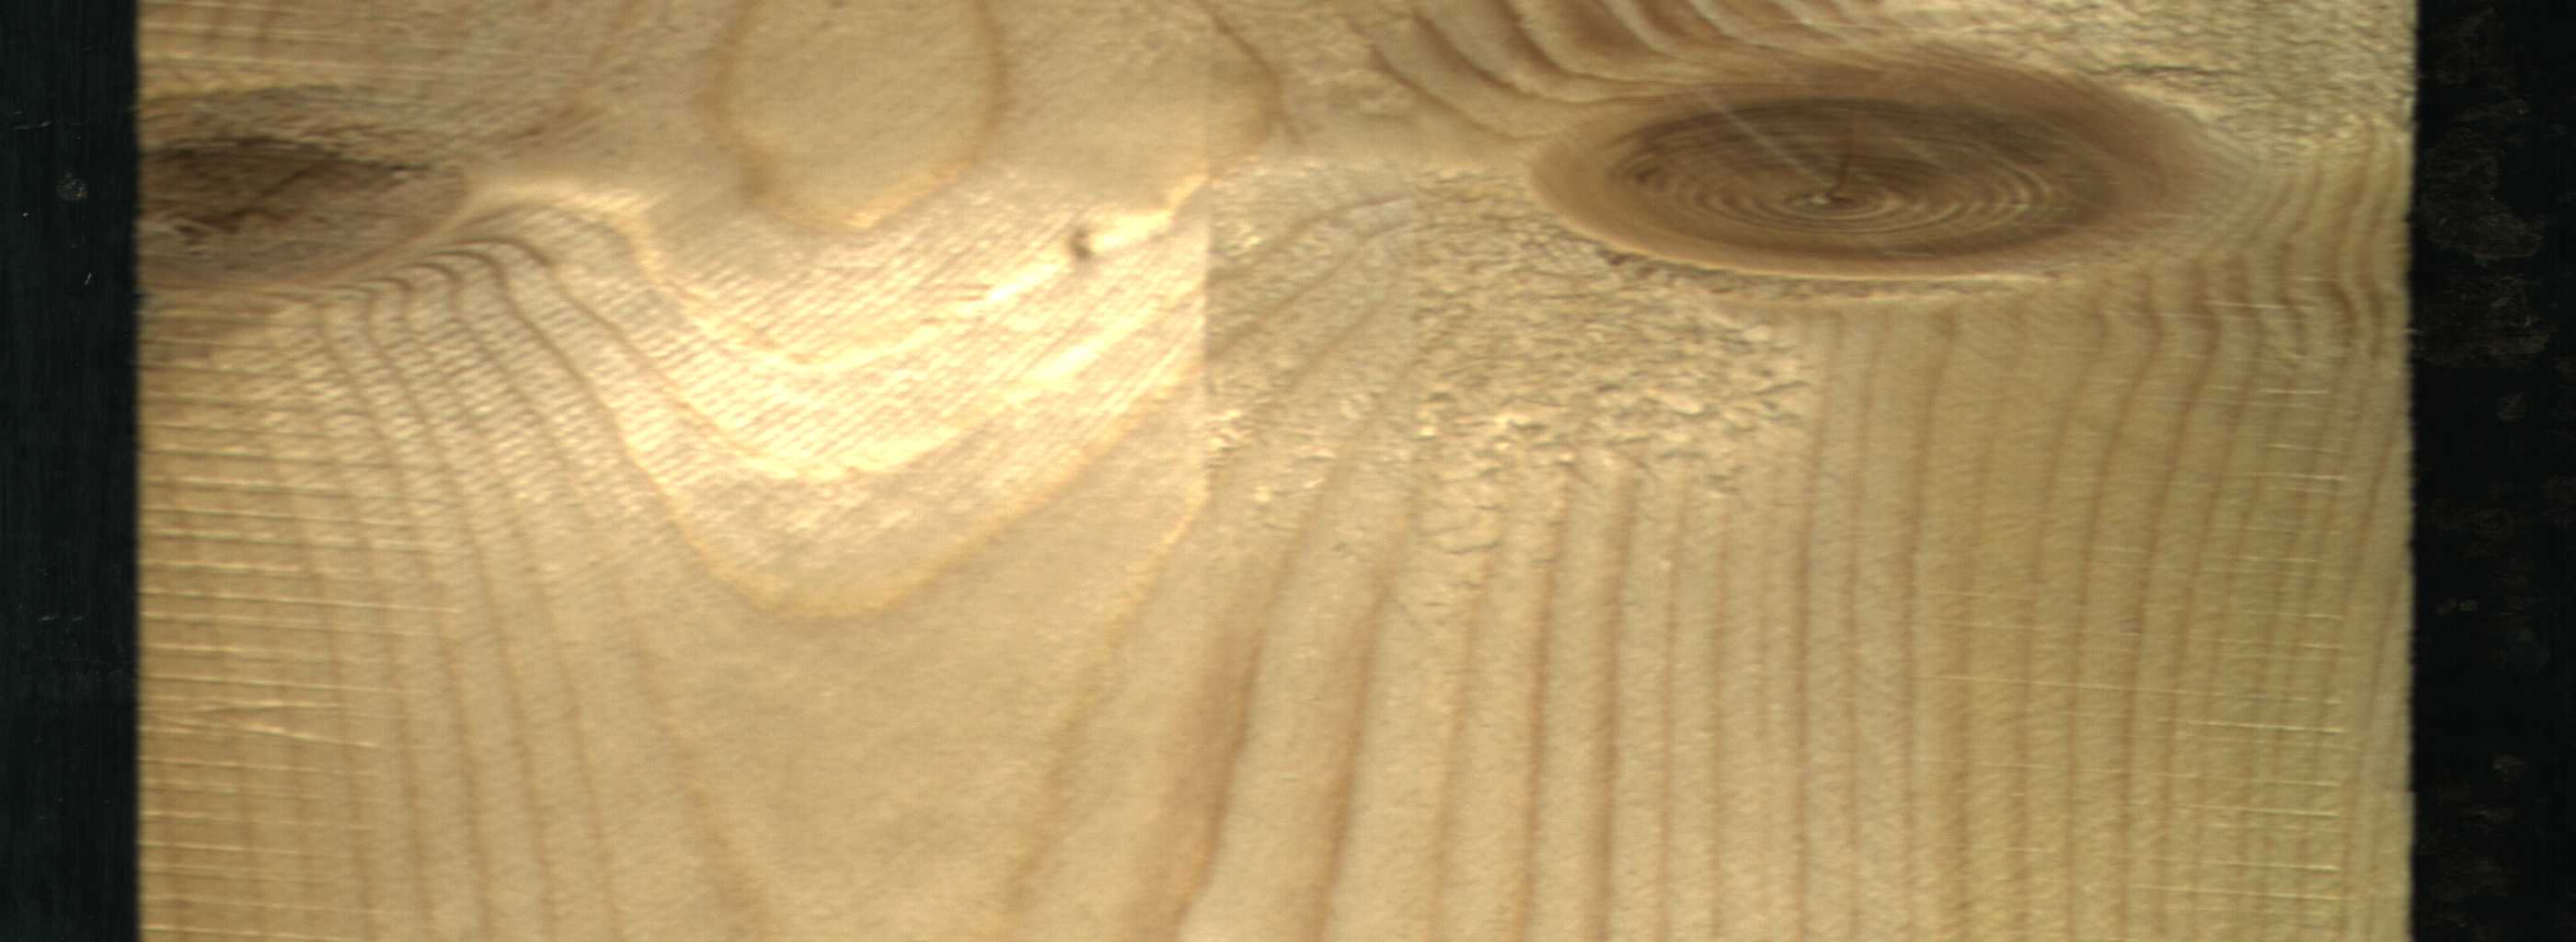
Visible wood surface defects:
knot_with_crack
Live_Knot
Live_Knot